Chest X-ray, AP view. Patient: 22 years old, sex M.
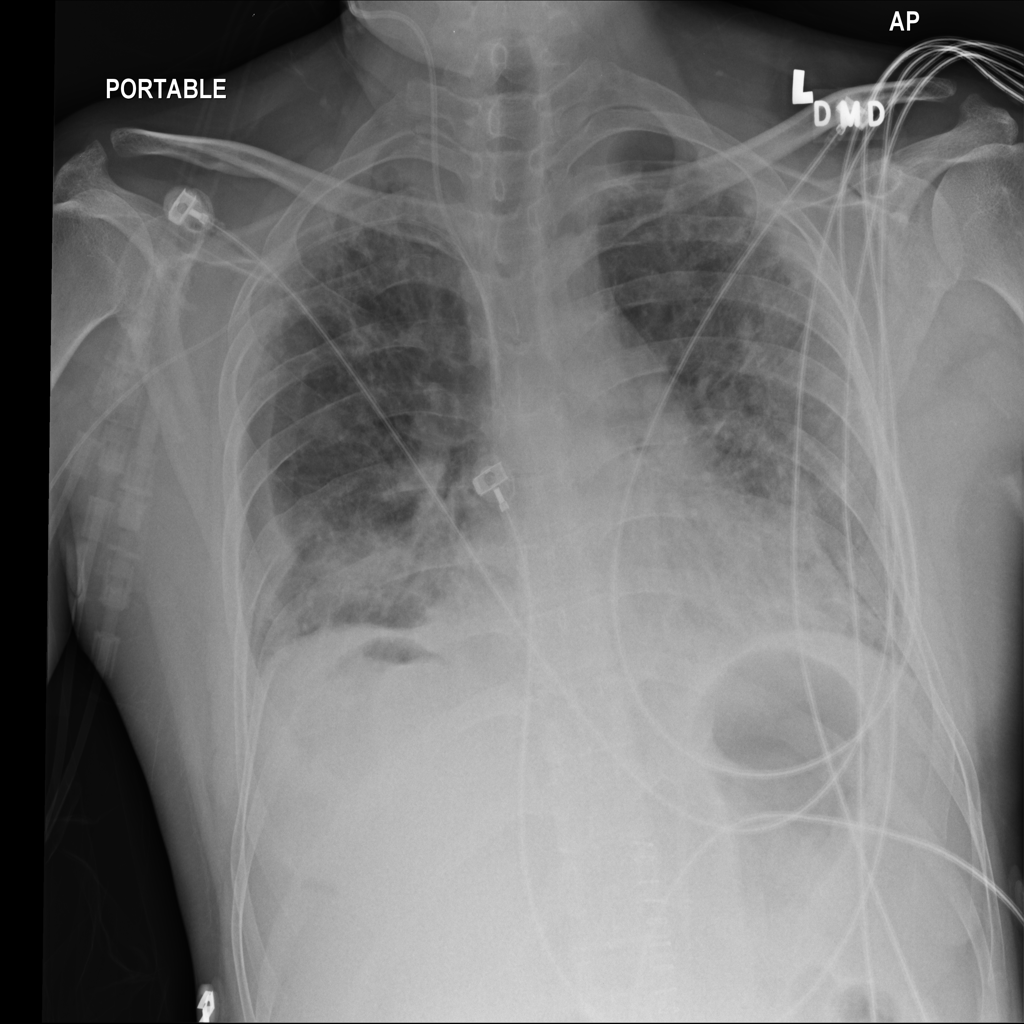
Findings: Infiltration, Nodule